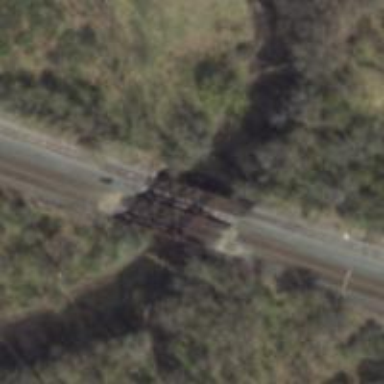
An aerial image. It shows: Truss bridge over railway.